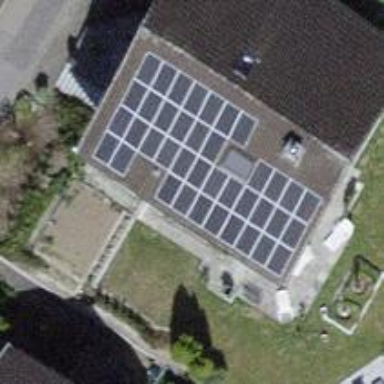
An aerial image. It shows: Solar power generator utilizing photovoltaic technology with solar photovoltaic panels.